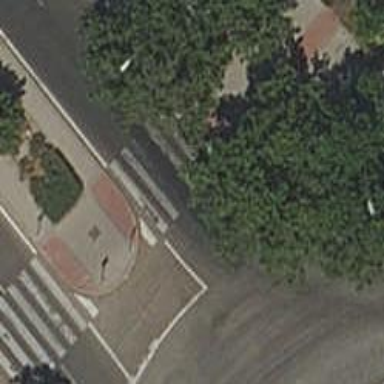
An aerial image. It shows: Zebra crossing on the road.